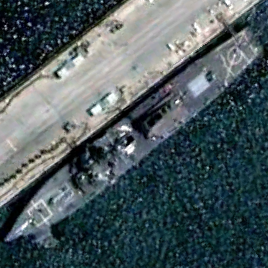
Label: destroyer